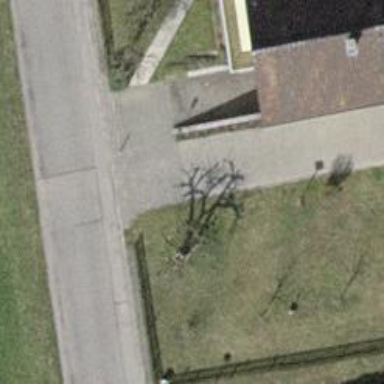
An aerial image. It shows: Urban area featuring tree as natural element.